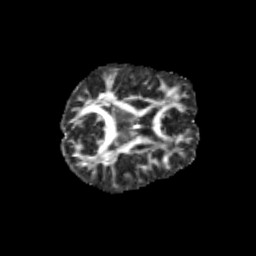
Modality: FA
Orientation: axial
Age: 9
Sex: male
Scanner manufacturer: siemens
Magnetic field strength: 3 T
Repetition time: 3.8 s
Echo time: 0.07 s